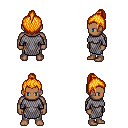
a pixel art fantasy rpg character, male body template, human, dark skin, chain mail, white pants, light blonde short topknot hairstyle, four views (front, back, left, right), 2x2 character sprite sheet, small pixel art, hard edges, no anti-aliasing